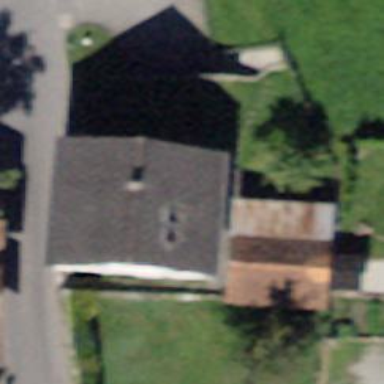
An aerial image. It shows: Gabled roof house.